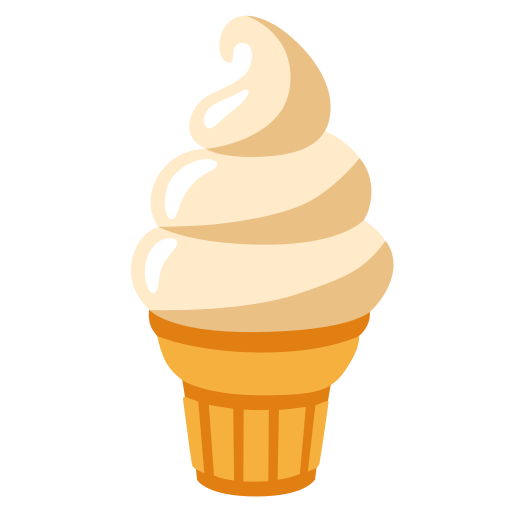
Emoji: 🍦